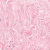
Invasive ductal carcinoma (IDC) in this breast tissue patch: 0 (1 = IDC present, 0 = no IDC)